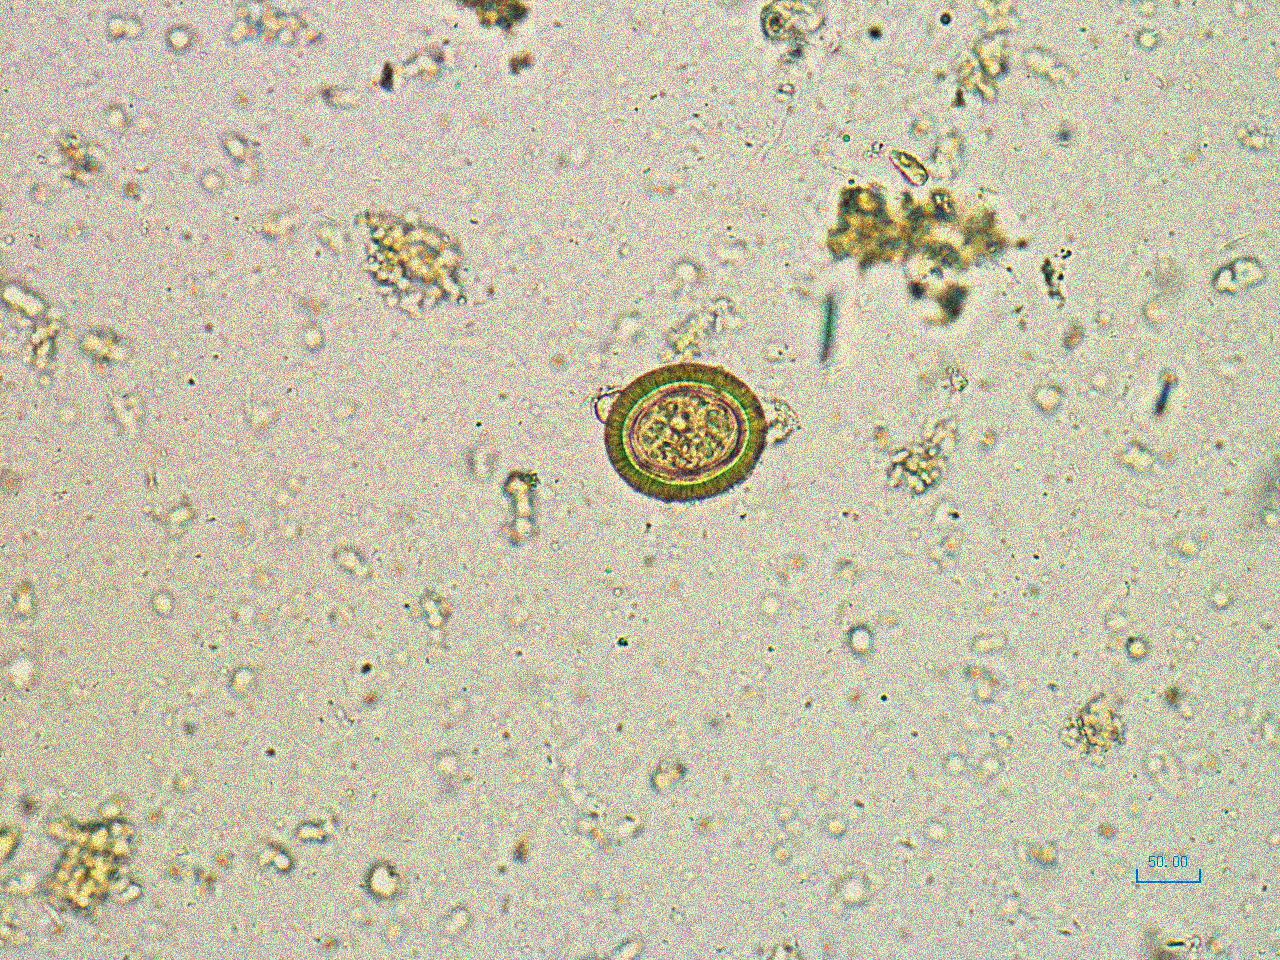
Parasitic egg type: Taenia spp. egg